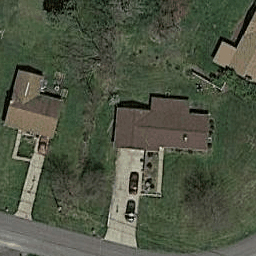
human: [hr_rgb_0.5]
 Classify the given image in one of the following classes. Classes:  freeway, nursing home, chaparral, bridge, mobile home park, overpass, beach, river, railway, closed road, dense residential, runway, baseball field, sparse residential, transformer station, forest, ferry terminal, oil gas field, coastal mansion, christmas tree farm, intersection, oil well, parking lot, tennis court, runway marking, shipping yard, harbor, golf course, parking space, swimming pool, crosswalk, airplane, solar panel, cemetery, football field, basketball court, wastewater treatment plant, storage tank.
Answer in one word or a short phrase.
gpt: sparse residential